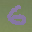
Label: 6